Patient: sex F, age 19
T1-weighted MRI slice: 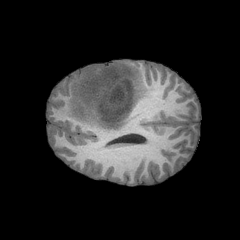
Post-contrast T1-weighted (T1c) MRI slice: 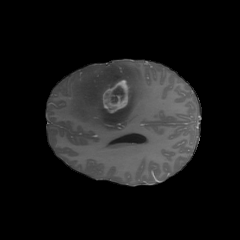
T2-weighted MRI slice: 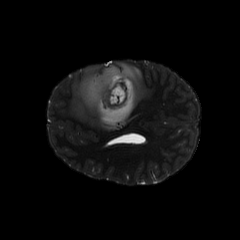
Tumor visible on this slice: yes
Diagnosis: Astrocytoma, IDH-mutant
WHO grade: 4